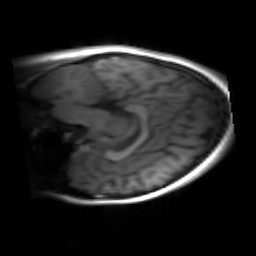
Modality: inplaneT1
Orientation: sagittal
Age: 19
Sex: female
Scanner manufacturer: siemens
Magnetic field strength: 3 T
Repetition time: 1.2 s
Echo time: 0.00251 s